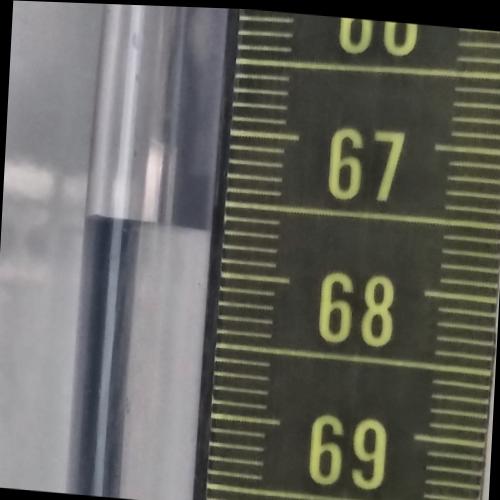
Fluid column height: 67.7 cm